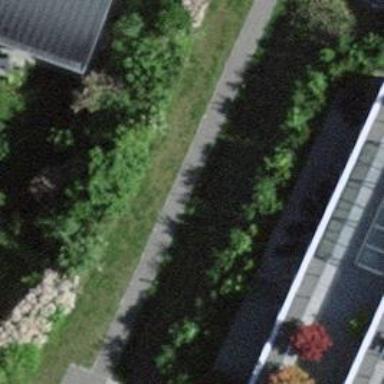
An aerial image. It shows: Parking entrance.